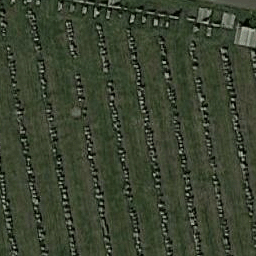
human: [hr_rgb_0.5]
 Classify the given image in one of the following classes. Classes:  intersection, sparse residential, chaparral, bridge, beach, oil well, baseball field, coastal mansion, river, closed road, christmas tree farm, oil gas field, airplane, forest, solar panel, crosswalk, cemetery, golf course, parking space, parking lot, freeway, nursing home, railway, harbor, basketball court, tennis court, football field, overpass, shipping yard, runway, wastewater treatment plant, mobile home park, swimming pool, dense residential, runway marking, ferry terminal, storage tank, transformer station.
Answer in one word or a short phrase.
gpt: cemetery